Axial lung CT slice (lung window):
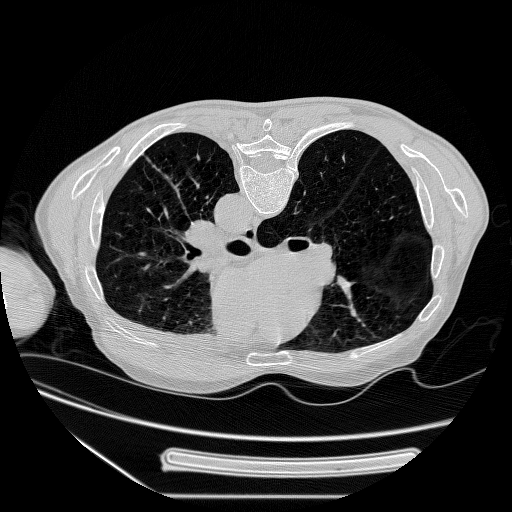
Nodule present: no